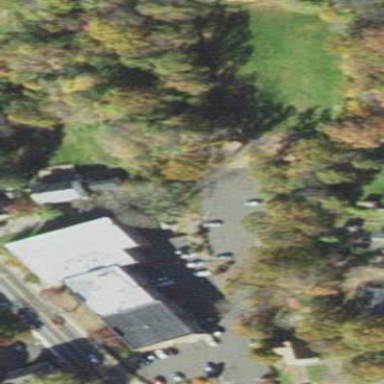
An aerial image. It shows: School.